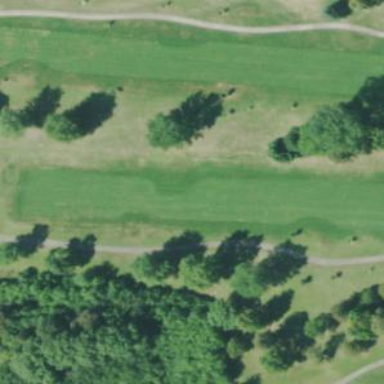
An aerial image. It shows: Golf fairway surrounded by grass.